Question: The keys combination +,+ on 'VS C# 10' open the 'Exception control' window:

But it does not works on 'VS 08'. Is there an equivalent to?
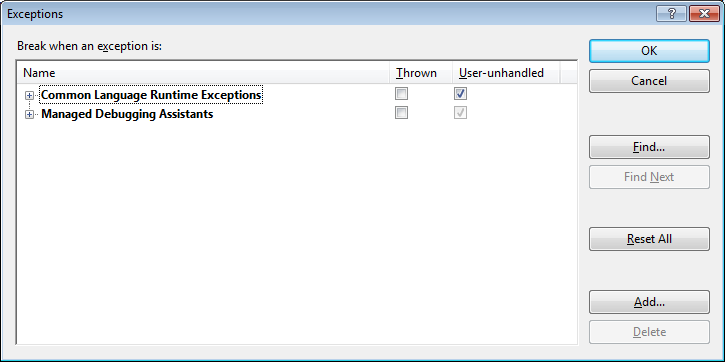
Answer: In my install of VS2008, it is CTRL+ALT+E.